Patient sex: M
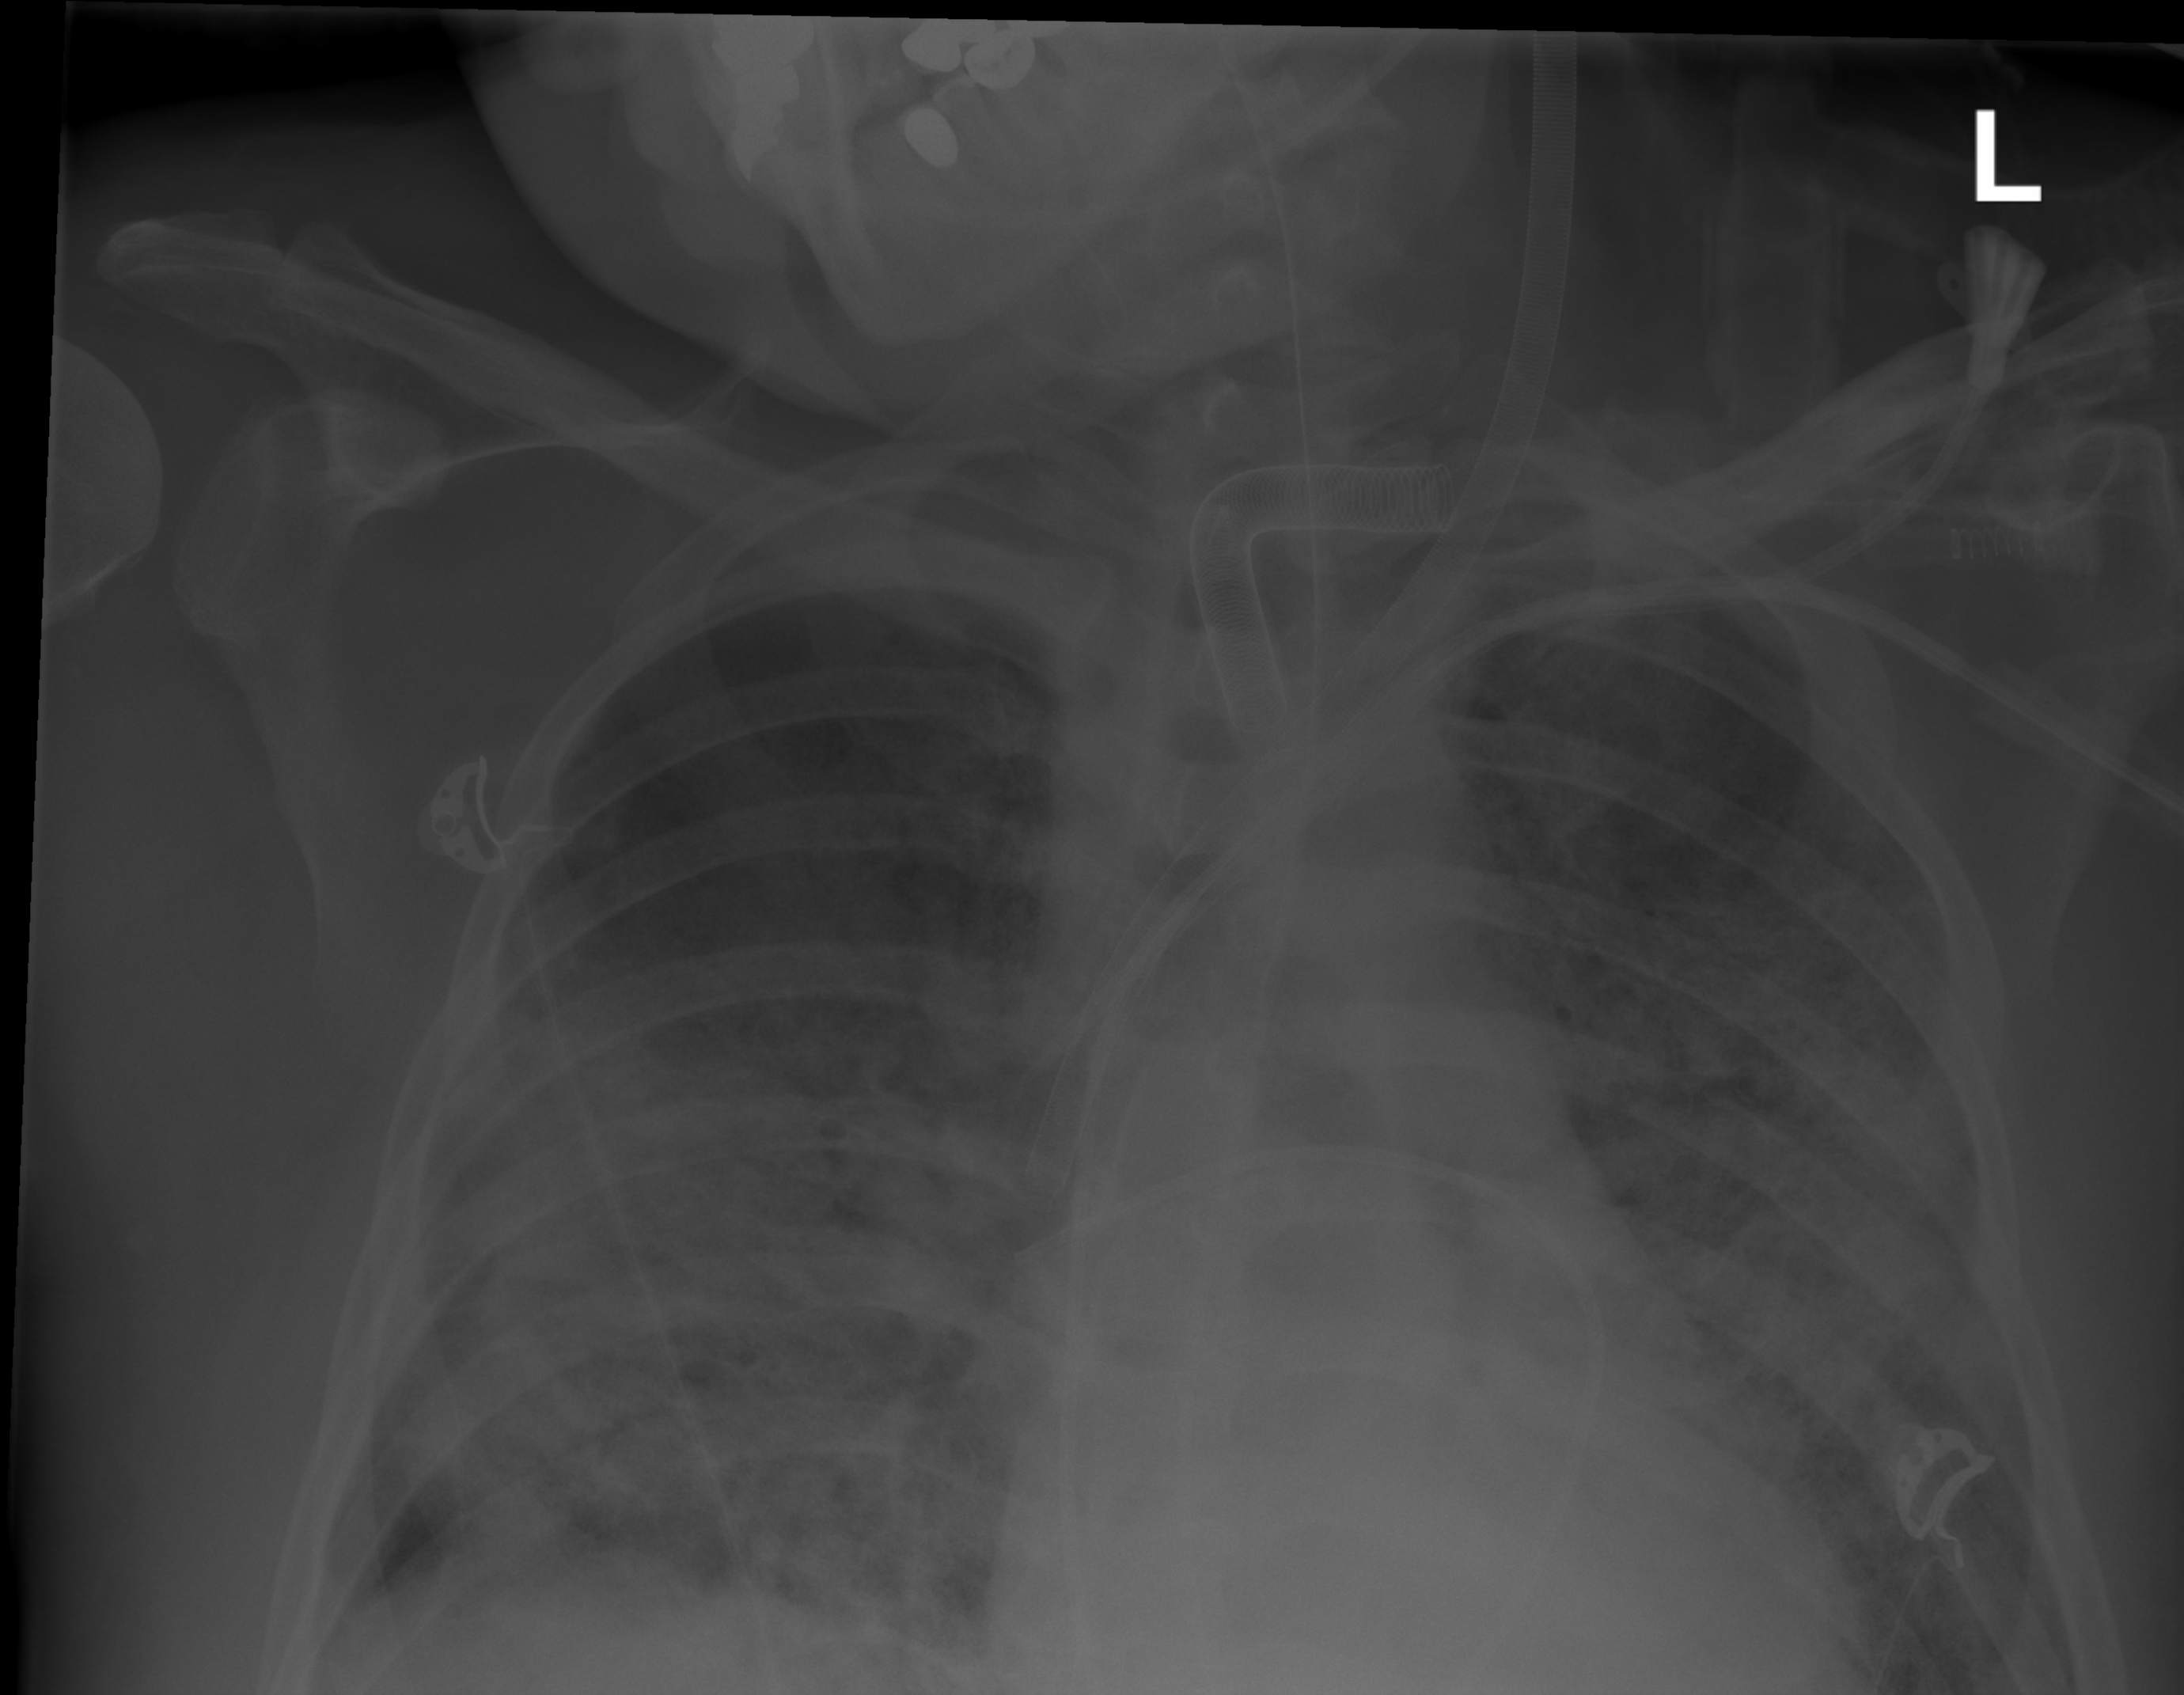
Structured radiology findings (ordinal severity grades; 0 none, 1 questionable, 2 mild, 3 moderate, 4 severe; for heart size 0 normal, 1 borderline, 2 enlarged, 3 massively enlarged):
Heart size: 0
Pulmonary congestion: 3
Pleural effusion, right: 2
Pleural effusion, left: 0
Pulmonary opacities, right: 4
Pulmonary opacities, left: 4
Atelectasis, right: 3
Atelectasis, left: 3